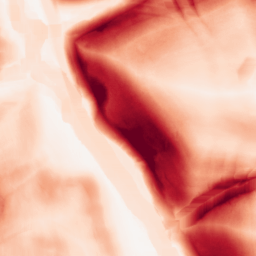
Category: morphological
Decomposition family: morphological_gradient
Decomposition parameters: size: 15
shape: square
Upsampling method: quadratic
Upsampling parameters: scale: 2
Upsampling scale: 2